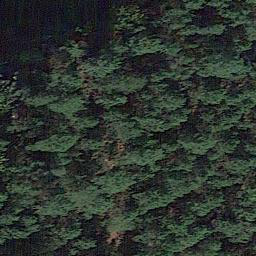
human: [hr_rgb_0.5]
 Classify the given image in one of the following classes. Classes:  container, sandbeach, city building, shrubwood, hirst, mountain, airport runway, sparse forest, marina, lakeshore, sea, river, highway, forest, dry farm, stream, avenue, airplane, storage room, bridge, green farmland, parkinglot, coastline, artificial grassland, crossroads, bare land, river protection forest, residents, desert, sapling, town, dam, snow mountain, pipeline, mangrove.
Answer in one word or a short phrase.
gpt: forest